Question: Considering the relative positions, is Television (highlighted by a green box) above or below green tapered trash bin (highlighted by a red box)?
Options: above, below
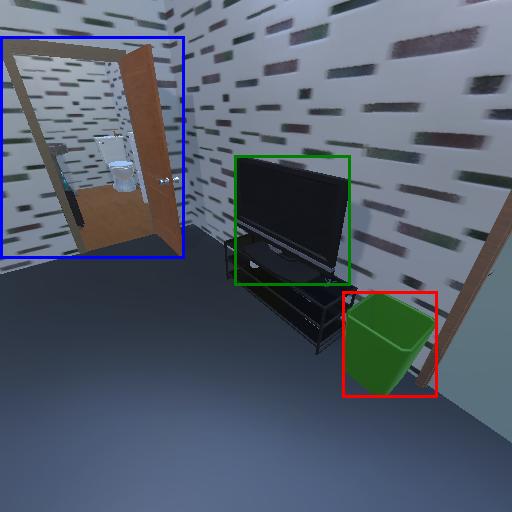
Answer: above